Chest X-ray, AP view. Patient: 82 years old, sex F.
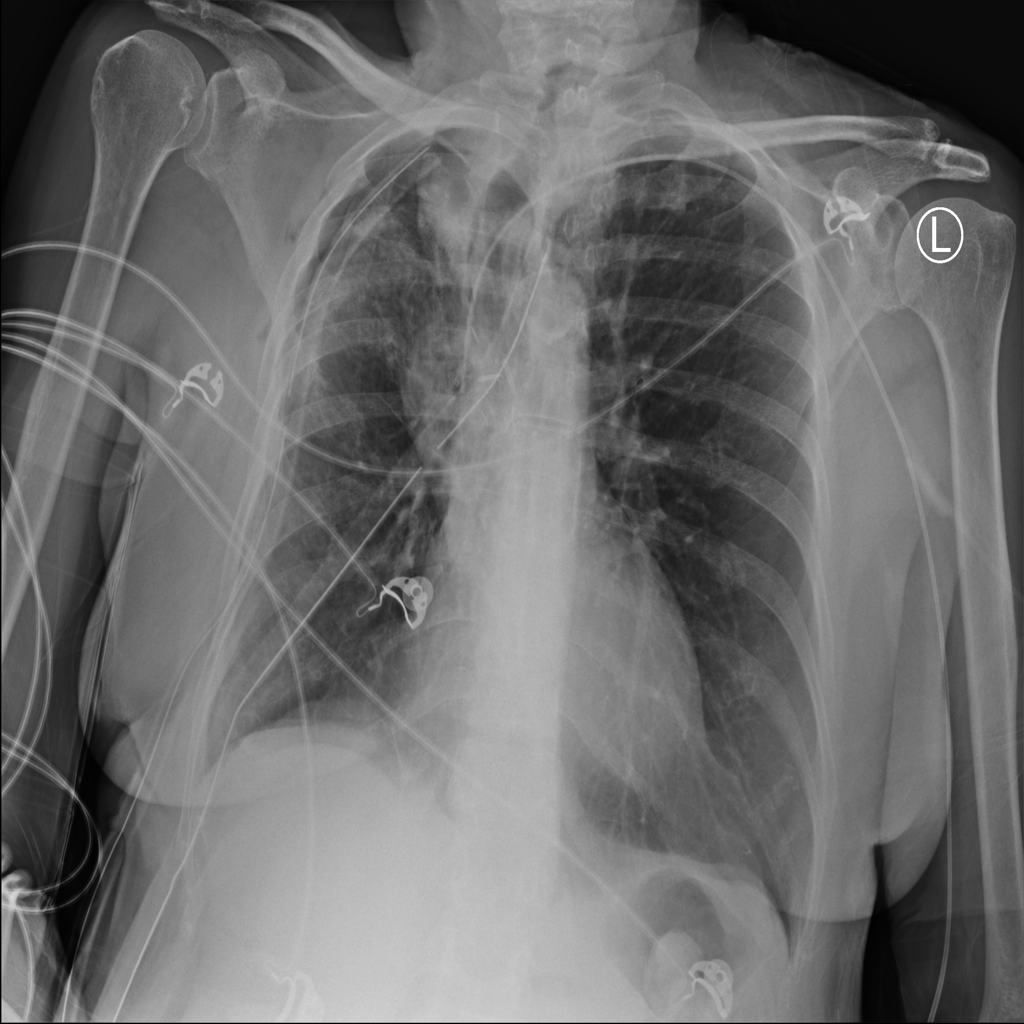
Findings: Consolidation, Effusion, Emphysema